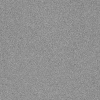
Atmospheric dust classification: dusty